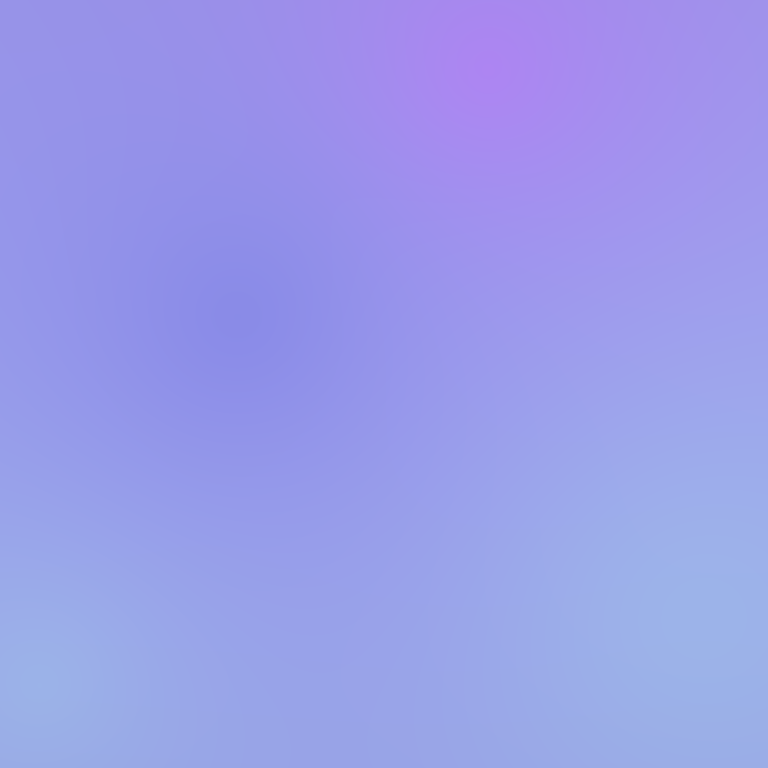
Abstract light effect, smooth gradient from soft lavender to light blue, calm atmosphere, diffuse glow, no room, no furniture, no objects.